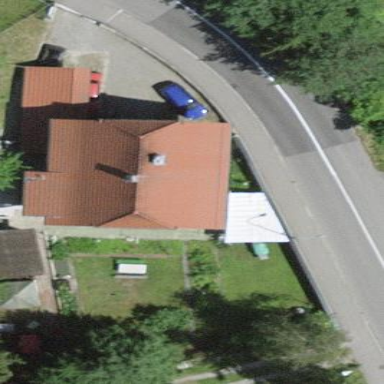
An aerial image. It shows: Residential building.